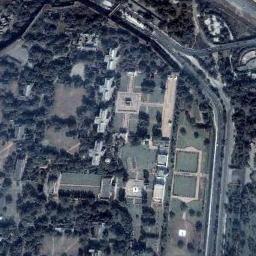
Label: palace